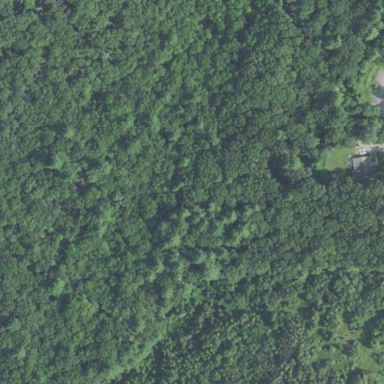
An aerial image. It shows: Mixed woodland area with various types of leaves.